Interaction volume radius: 10 \u00c5
Interaction volume height: 20 \u00c5
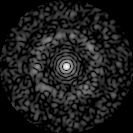
Disorder parameter: 0.8426